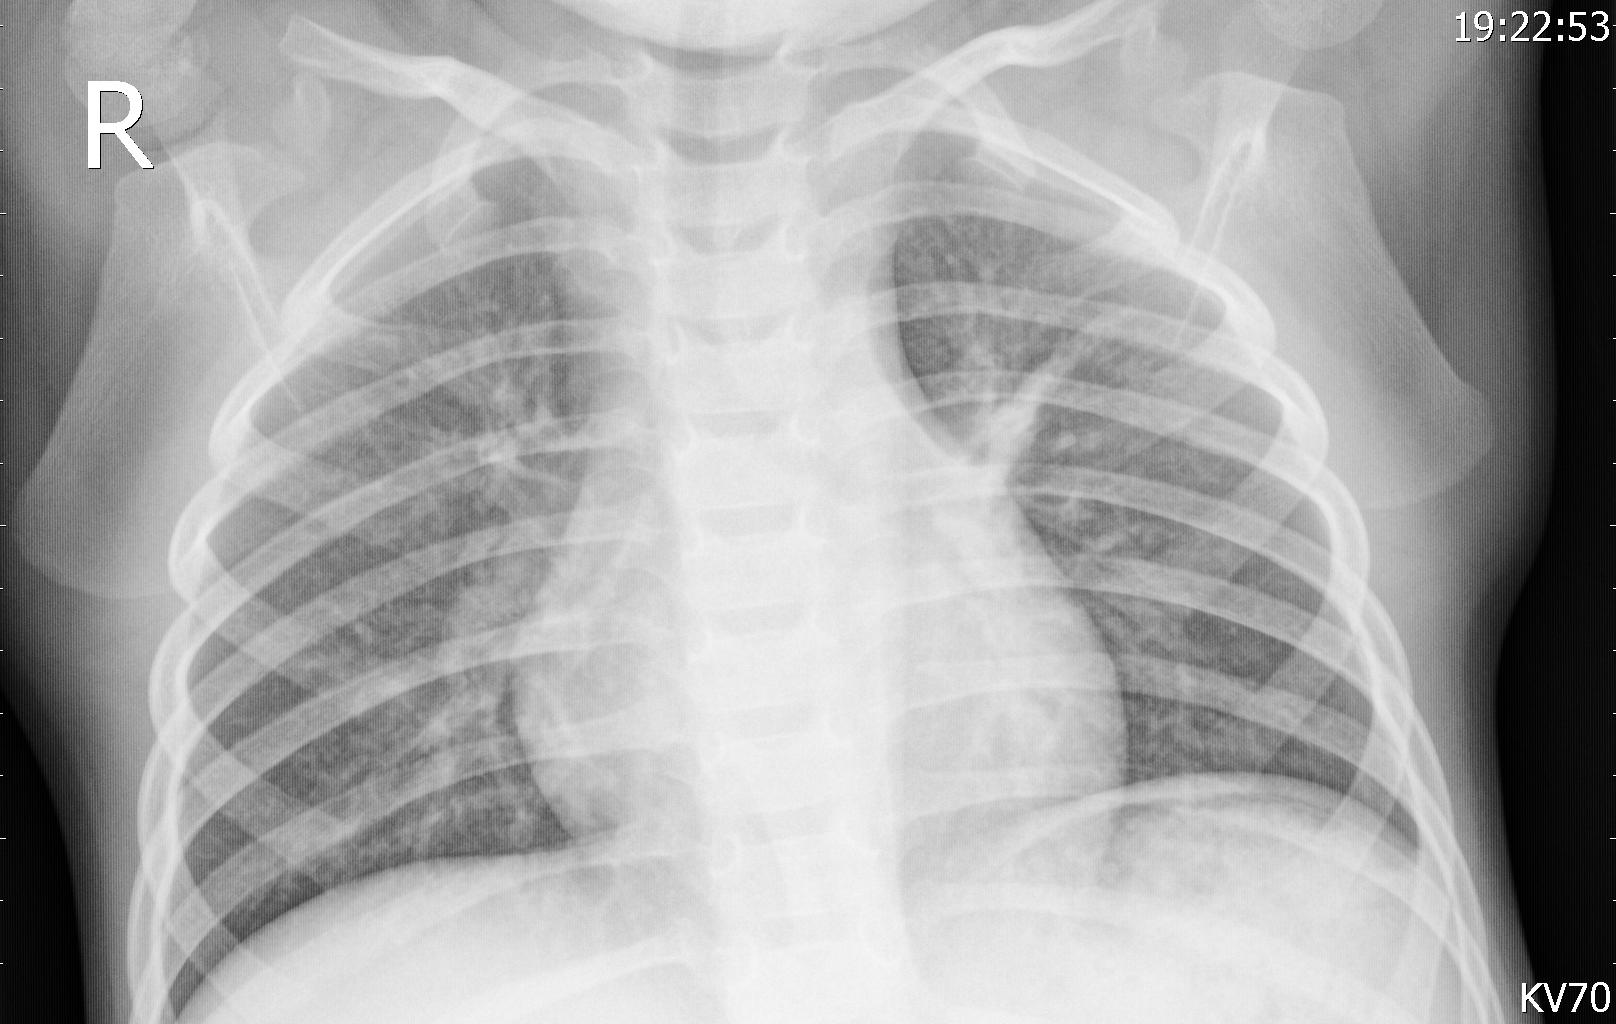
Diagnosis: PNEUMONIA